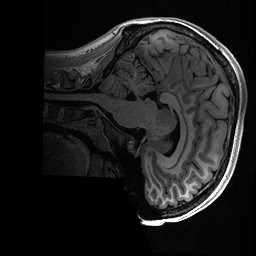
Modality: T1w
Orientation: sagittal
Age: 21
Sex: female
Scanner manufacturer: ge
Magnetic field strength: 3 T
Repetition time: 0.006952 s
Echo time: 0.00292 s